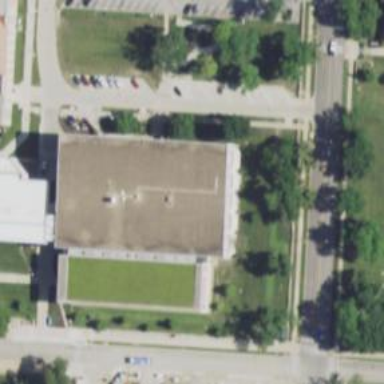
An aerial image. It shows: Library building.